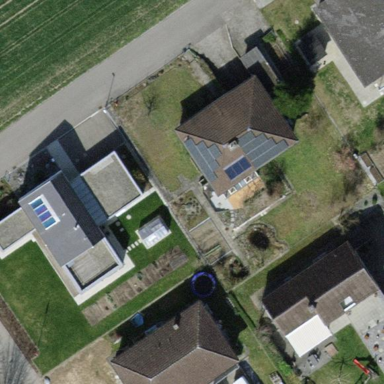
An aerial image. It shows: Detached building with roof shaped like quadruple saltbox.